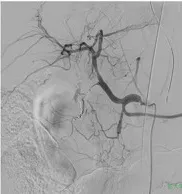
(B) After completion of the embolization procedure, imaging is performed via the celiac artery with the REBOA balloon deflated. The gastroduodenal artery has been embolized with coils, and the extravasation has almost completely disappeared.
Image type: radiology (ct)